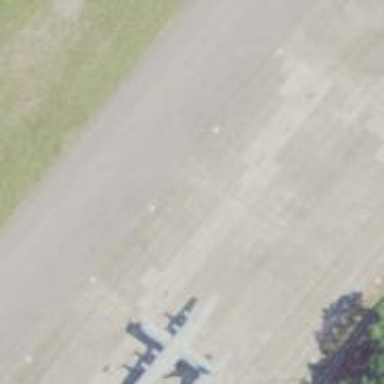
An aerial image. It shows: Image of taxiway at airport.